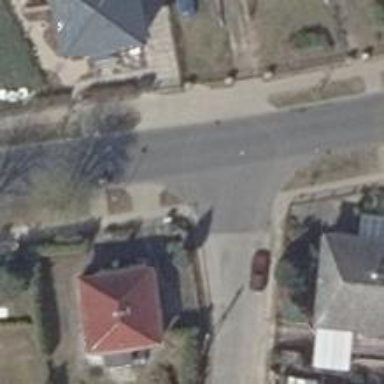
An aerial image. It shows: Unmarked crossing on the road.